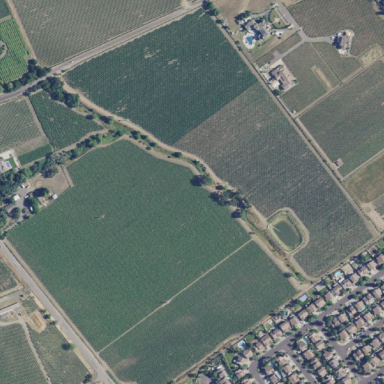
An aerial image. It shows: Vineyard with grape crops.